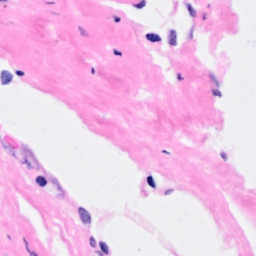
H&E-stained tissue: Breast